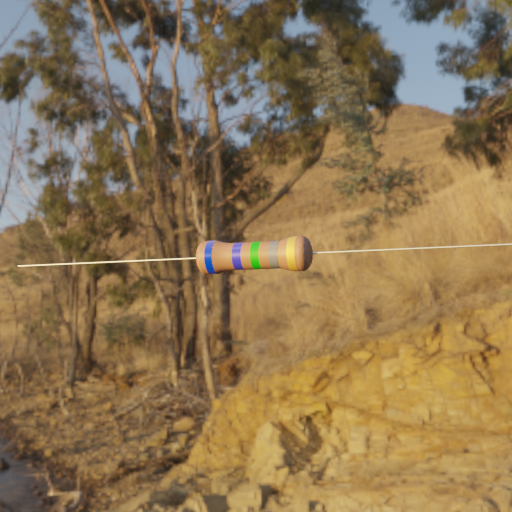
Resistor colour bands (in order): blue, blue, green, gray, gold